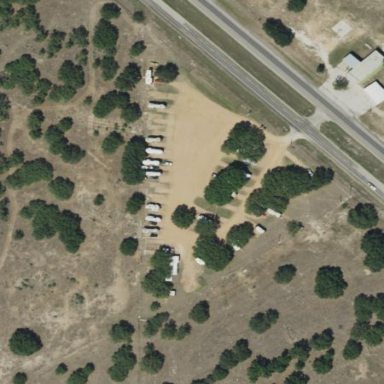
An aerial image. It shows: Caravan site for tourism.